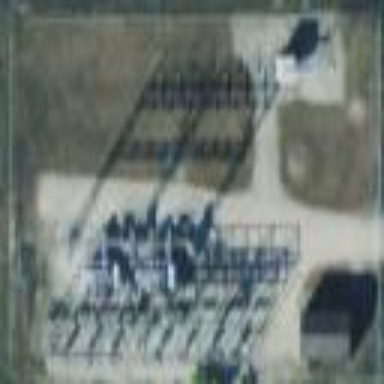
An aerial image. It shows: Outdoor distribution level power substation.